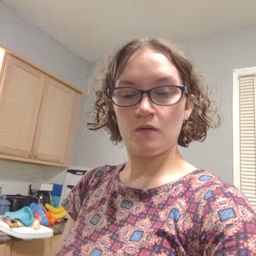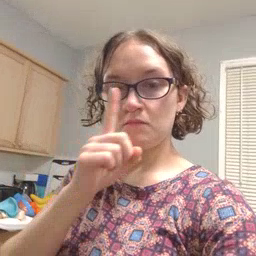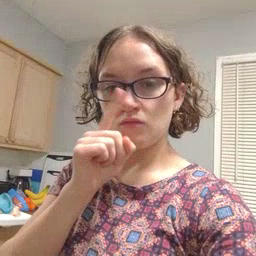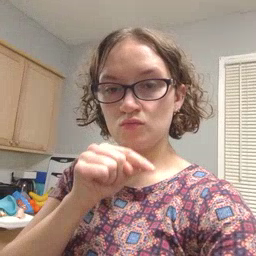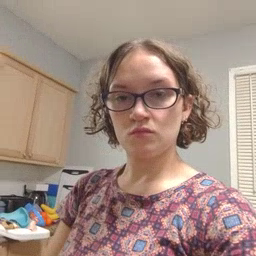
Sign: mouse